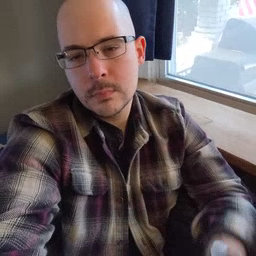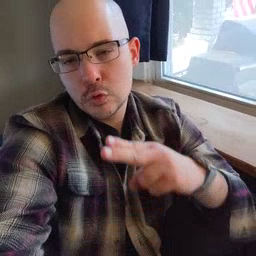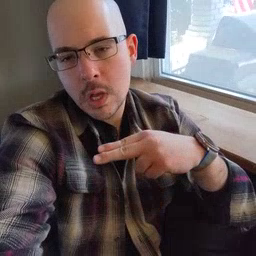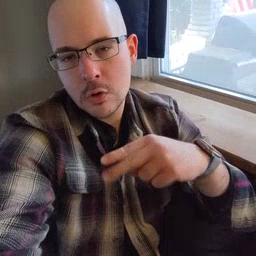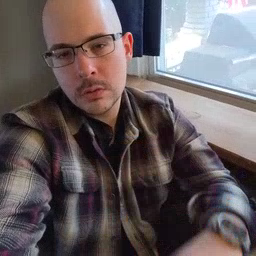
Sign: chair